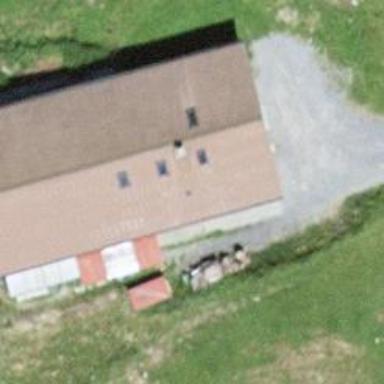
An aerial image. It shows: Rural barn.